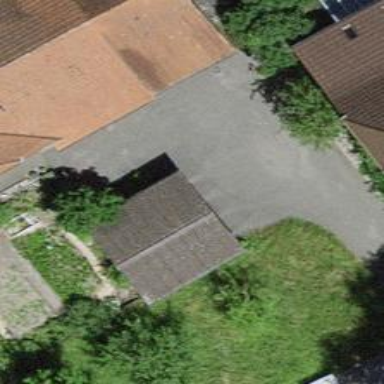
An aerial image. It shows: Garage.